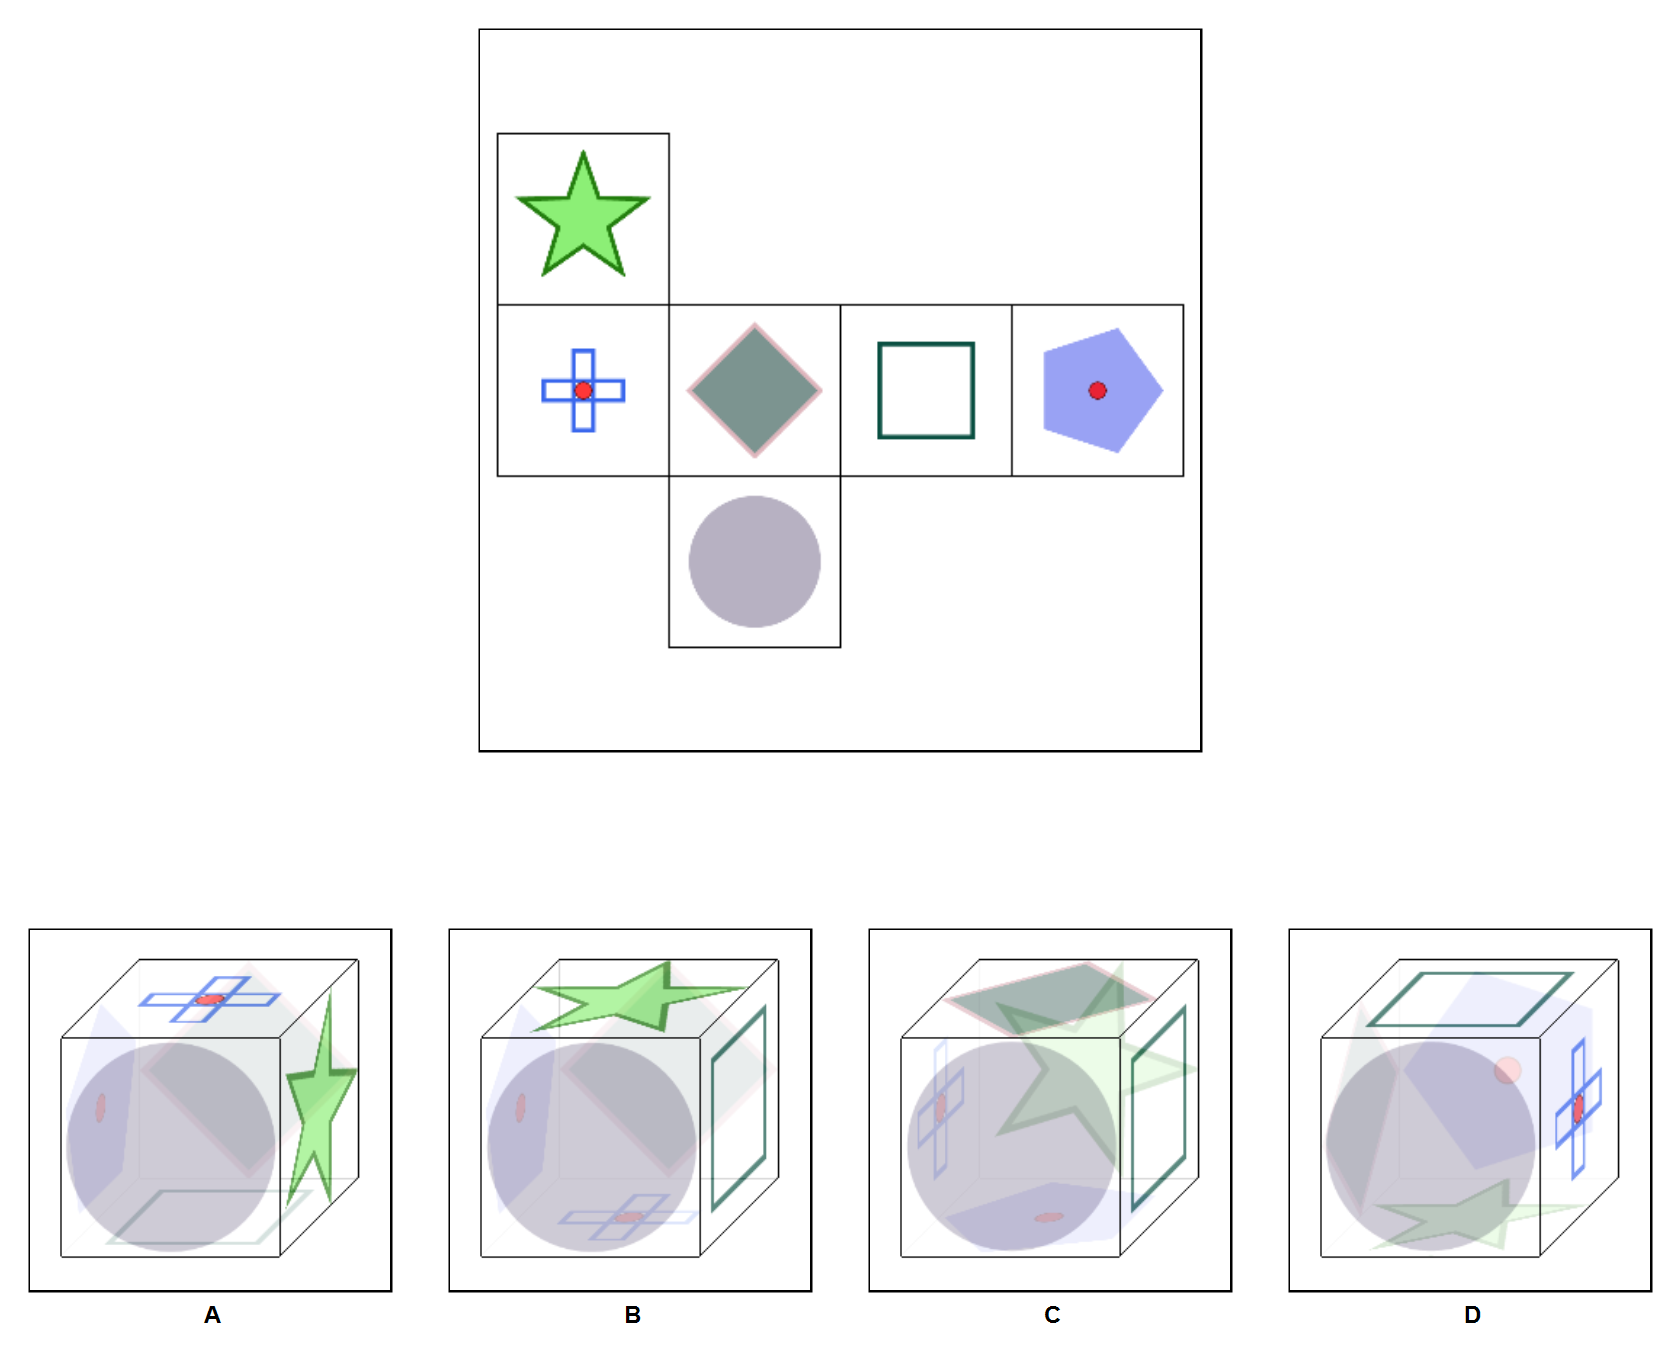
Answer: C